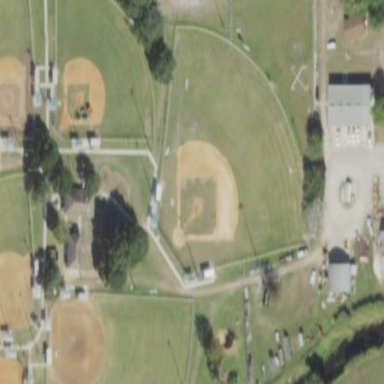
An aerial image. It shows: Baseball pitch for leisure land activities.